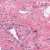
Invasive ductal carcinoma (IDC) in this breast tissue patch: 0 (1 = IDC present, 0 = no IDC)